Question: I have the following code in R:
'''
library(ggplot2)
theme_set(theme_bw())
p <- ggplot(mtcars, aes(wt, mpg))
p <- p + geom_point(aes(colour = factor(cyl)))
p
'''
Resulting in this:

Each legend entry has a grey border around it. How to remove it?
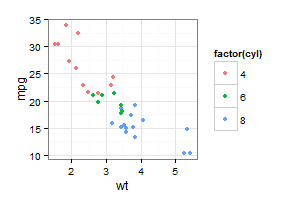
Answer: Just add
'''
+ theme(legend.key = element_rect(colour = NA))
'''